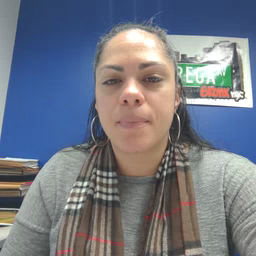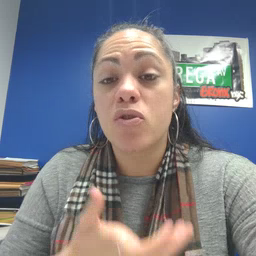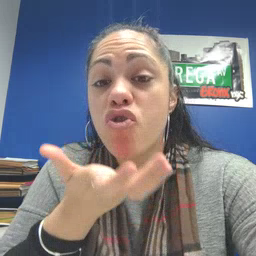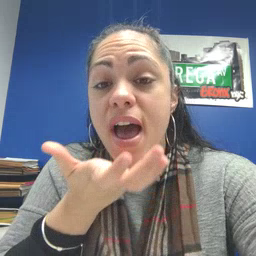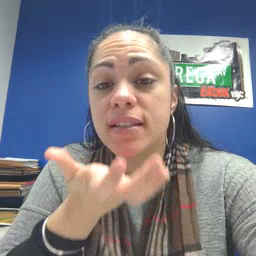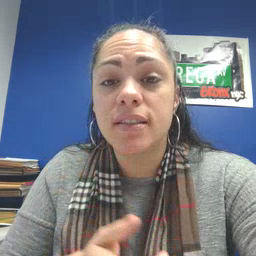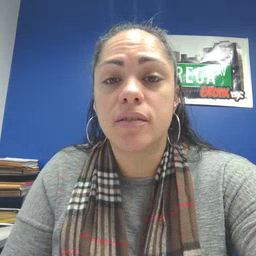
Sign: grass